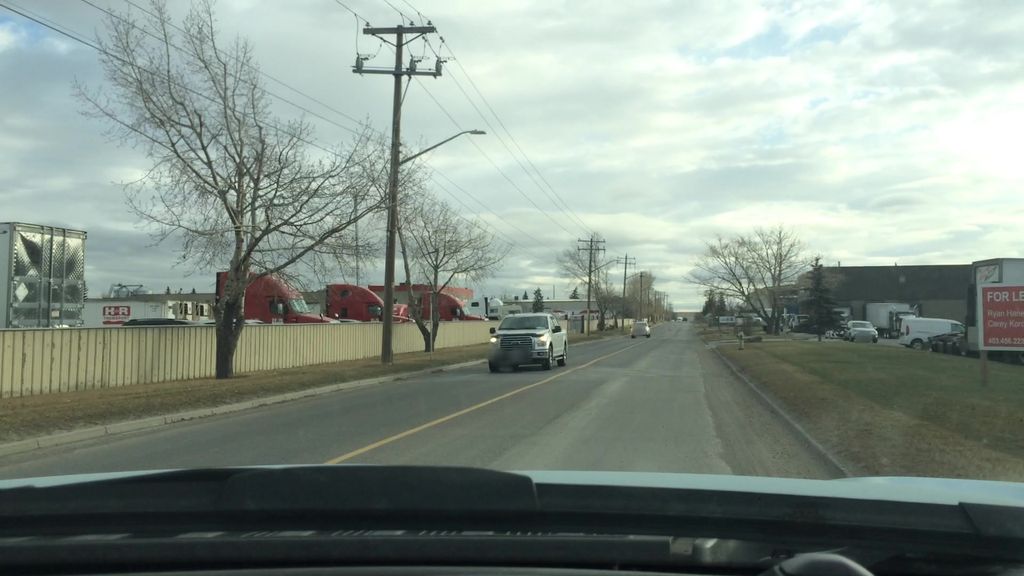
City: calgary